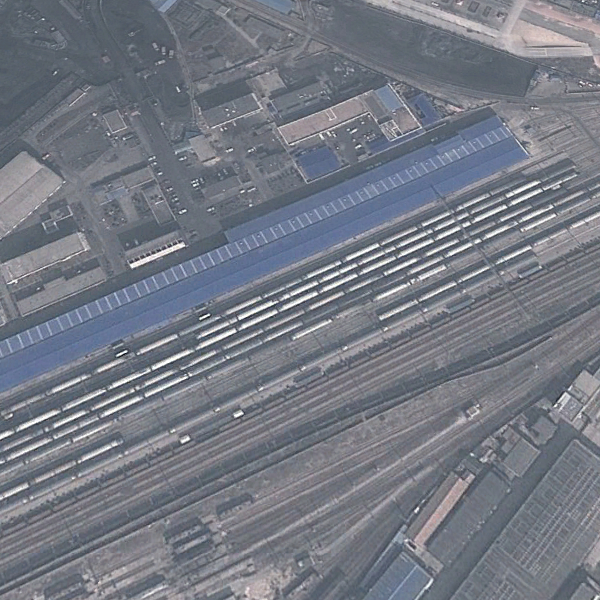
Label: RailwayStation